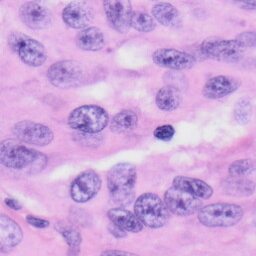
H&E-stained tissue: Skin